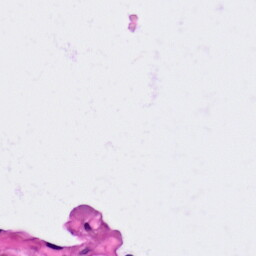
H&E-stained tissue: Lung